Aerial crown-view tile of a tropical tree (Barro Colorado Island, Panama), acquired 20250616:
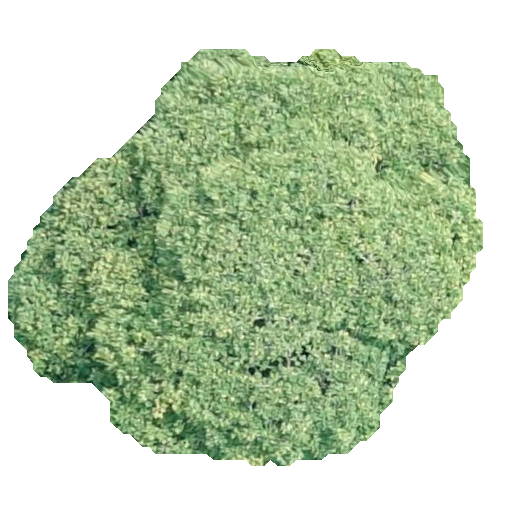
Species: Dipteryx oleifera
GBIF accepted scientific name: Dipteryx oleifera
Crown area: 207.028 m²